Aerial crown-view tile of a tropical tree (Barro Colorado Island, Panama), acquired 20241014:
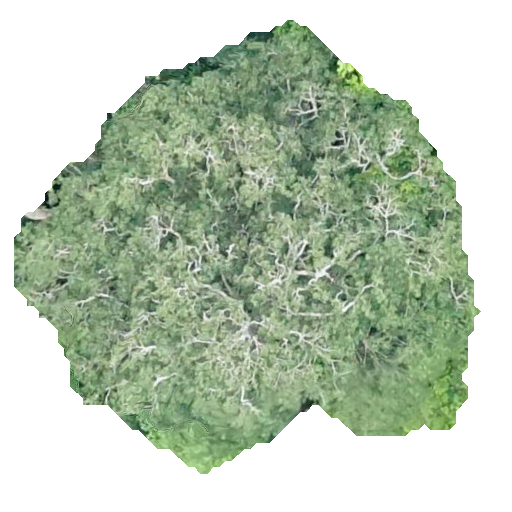
Species: Handroanthus guayacan
GBIF accepted scientific name: Handroanthus guayacan
Crown area: 221.518 m²